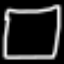
Label: square